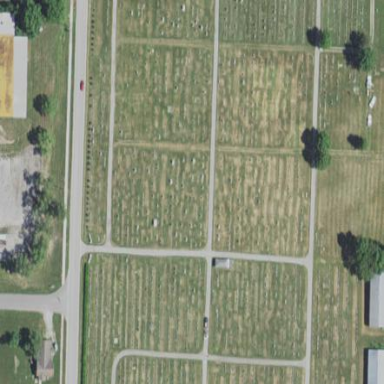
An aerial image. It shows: Cemetery.